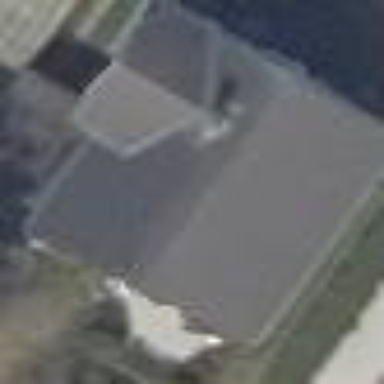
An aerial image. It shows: Detached building with gabled roof.